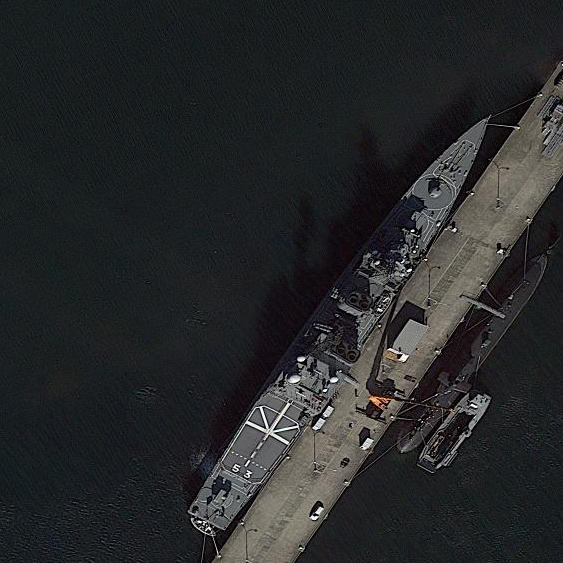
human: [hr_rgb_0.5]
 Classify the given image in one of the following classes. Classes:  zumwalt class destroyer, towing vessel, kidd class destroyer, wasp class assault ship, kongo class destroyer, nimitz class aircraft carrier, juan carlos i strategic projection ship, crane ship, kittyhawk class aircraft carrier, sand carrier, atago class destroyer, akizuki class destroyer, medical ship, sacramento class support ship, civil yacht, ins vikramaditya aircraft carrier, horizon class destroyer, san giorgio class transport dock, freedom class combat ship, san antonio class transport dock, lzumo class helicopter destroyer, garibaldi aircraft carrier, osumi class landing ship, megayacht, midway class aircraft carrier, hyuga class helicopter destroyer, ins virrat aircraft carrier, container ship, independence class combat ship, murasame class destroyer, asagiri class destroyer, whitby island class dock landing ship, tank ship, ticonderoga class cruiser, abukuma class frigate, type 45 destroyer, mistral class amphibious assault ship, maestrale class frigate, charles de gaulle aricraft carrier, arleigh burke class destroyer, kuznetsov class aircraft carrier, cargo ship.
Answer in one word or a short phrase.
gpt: Asagiri class destroyer